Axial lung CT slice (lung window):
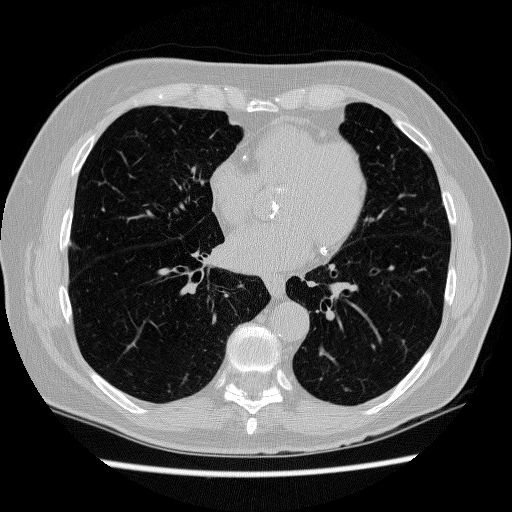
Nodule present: no